Question: I have a Custom Listview with a checkbox and TextView in each Item. Initially I set the visibility of checkbox to GONE.
In my activity on clicking a button, checkboxes in all the items appear and again on clicking all checkboxes disappear(acts like a toggle button).
I had successfully implemented with a small problem :

Here, in the 1st pic, when I click toggle button,checkboxes did not appear. They are appearing only when I scroll(2nd pic). Upon clicking button, items in the current view are not updating its visibility as getView will be called ONLY when we scroll.
I just want to remove the checkboxes in the current view too upon button click.
Here is my code :
'''
public View getView(final int index, View convertView, ViewGroup parent) {
final ViewHolder holder;
...
...
if(myActivity.buttonFlag)
holder.myCheckBox.setVisibility(View.VISIBLE);
else
holder.myCheckBox.setVisibility(View.GONE);
return convertView;
}
static class ViewHolder
{
CheckBox myCheckBox;
}
'''
'buttonFlag' is a boolean which set its value true/false on a button click. Button click and 'buttonFlag' value is set in the Activity.
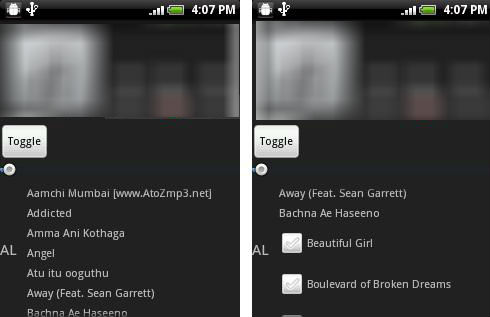
Answer: Seems calling to 'notifyDataSetChanged()' should be done from toggle button handler in order to make list refresh its contents.